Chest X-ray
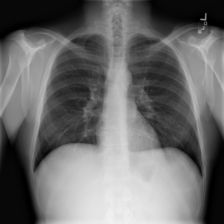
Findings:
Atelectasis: negative
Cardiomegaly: negative
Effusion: negative
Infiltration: negative
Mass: negative
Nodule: negative
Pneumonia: negative
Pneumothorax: negative
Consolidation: negative
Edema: negative
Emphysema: negative
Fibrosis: negative
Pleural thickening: negative
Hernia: negative